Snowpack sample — Buffalo Mountain, Silverthorne, Colorado, USA (1/25/25, 10:11 AM MST)
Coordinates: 39.6222, -106.1139
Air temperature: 22 °F
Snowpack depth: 110 cm
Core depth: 20 cm
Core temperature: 48.2 °F
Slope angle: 12°, slope face: 102°
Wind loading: high
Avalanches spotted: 0
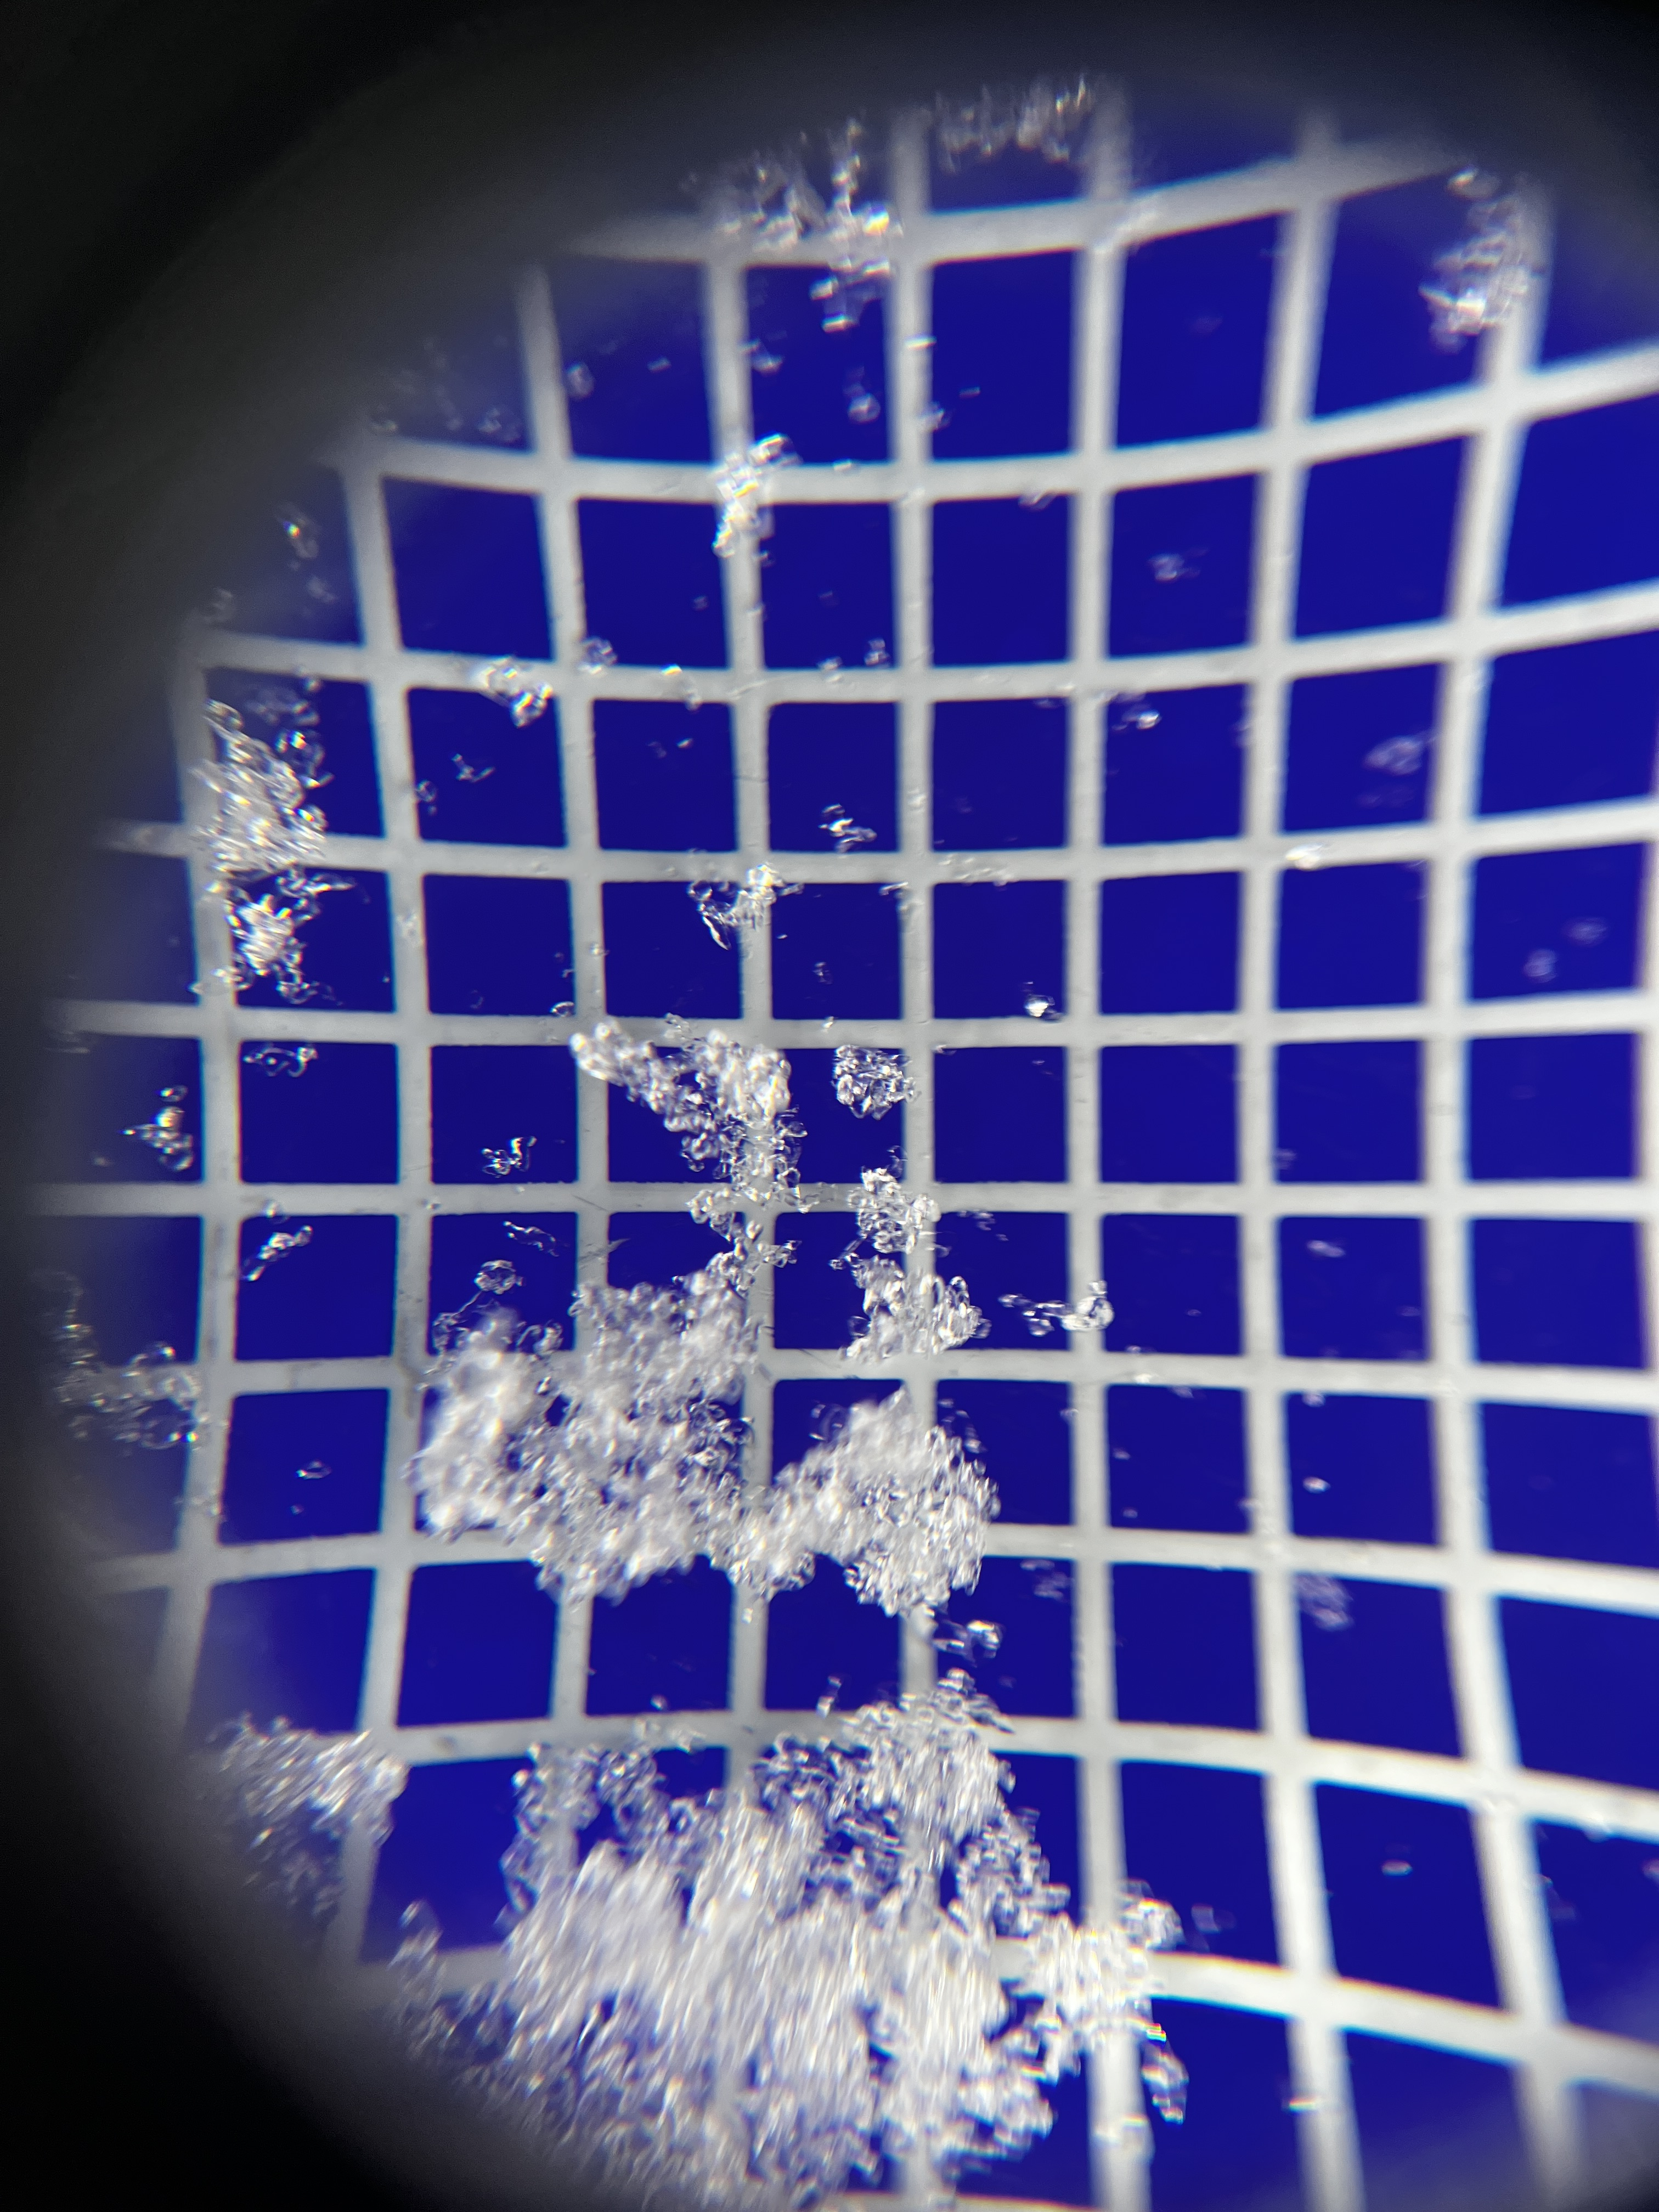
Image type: magnified_profile
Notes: No avalanches nearby, collected on the outskirts of a fire break 15 meters from the treeline, on way to Buffalo and Red Mountain